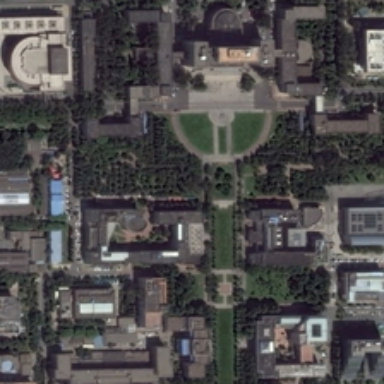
Many buildings and green trees are in a school .